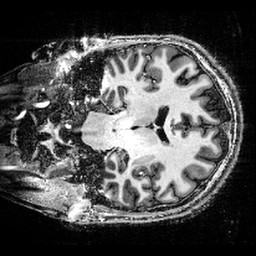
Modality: T1w
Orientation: coronal
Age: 28
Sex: male
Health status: healthy
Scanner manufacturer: siemens
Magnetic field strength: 9.4 T
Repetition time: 6 s
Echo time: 0.0023 s